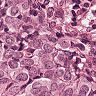
Metastatic tissue present: yes